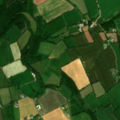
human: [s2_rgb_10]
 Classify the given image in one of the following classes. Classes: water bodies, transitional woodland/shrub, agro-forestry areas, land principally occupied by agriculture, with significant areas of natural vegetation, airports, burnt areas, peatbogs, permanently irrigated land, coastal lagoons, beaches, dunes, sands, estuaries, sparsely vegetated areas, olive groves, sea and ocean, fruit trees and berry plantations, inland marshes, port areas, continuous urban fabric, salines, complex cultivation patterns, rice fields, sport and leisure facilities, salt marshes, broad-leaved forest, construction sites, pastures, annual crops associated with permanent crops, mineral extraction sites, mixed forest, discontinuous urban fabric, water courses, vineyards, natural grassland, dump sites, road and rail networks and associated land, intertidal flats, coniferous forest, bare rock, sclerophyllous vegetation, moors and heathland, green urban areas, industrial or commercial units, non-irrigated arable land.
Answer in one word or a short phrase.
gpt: non-irrigated arable land, pastures, coniferous forest